Aerial crown-view tile of a tropical tree (Barro Colorado Island, Panama), acquired 20240611:
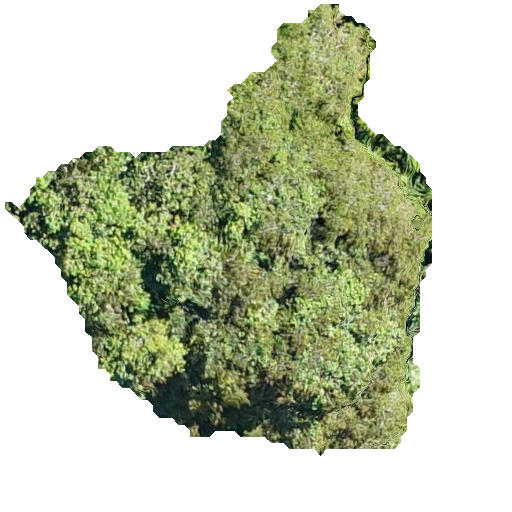
Species: Chrysophyllum cainito
GBIF accepted scientific name: Chrysophyllum cainito
Crown area: 178.932 m²